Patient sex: M
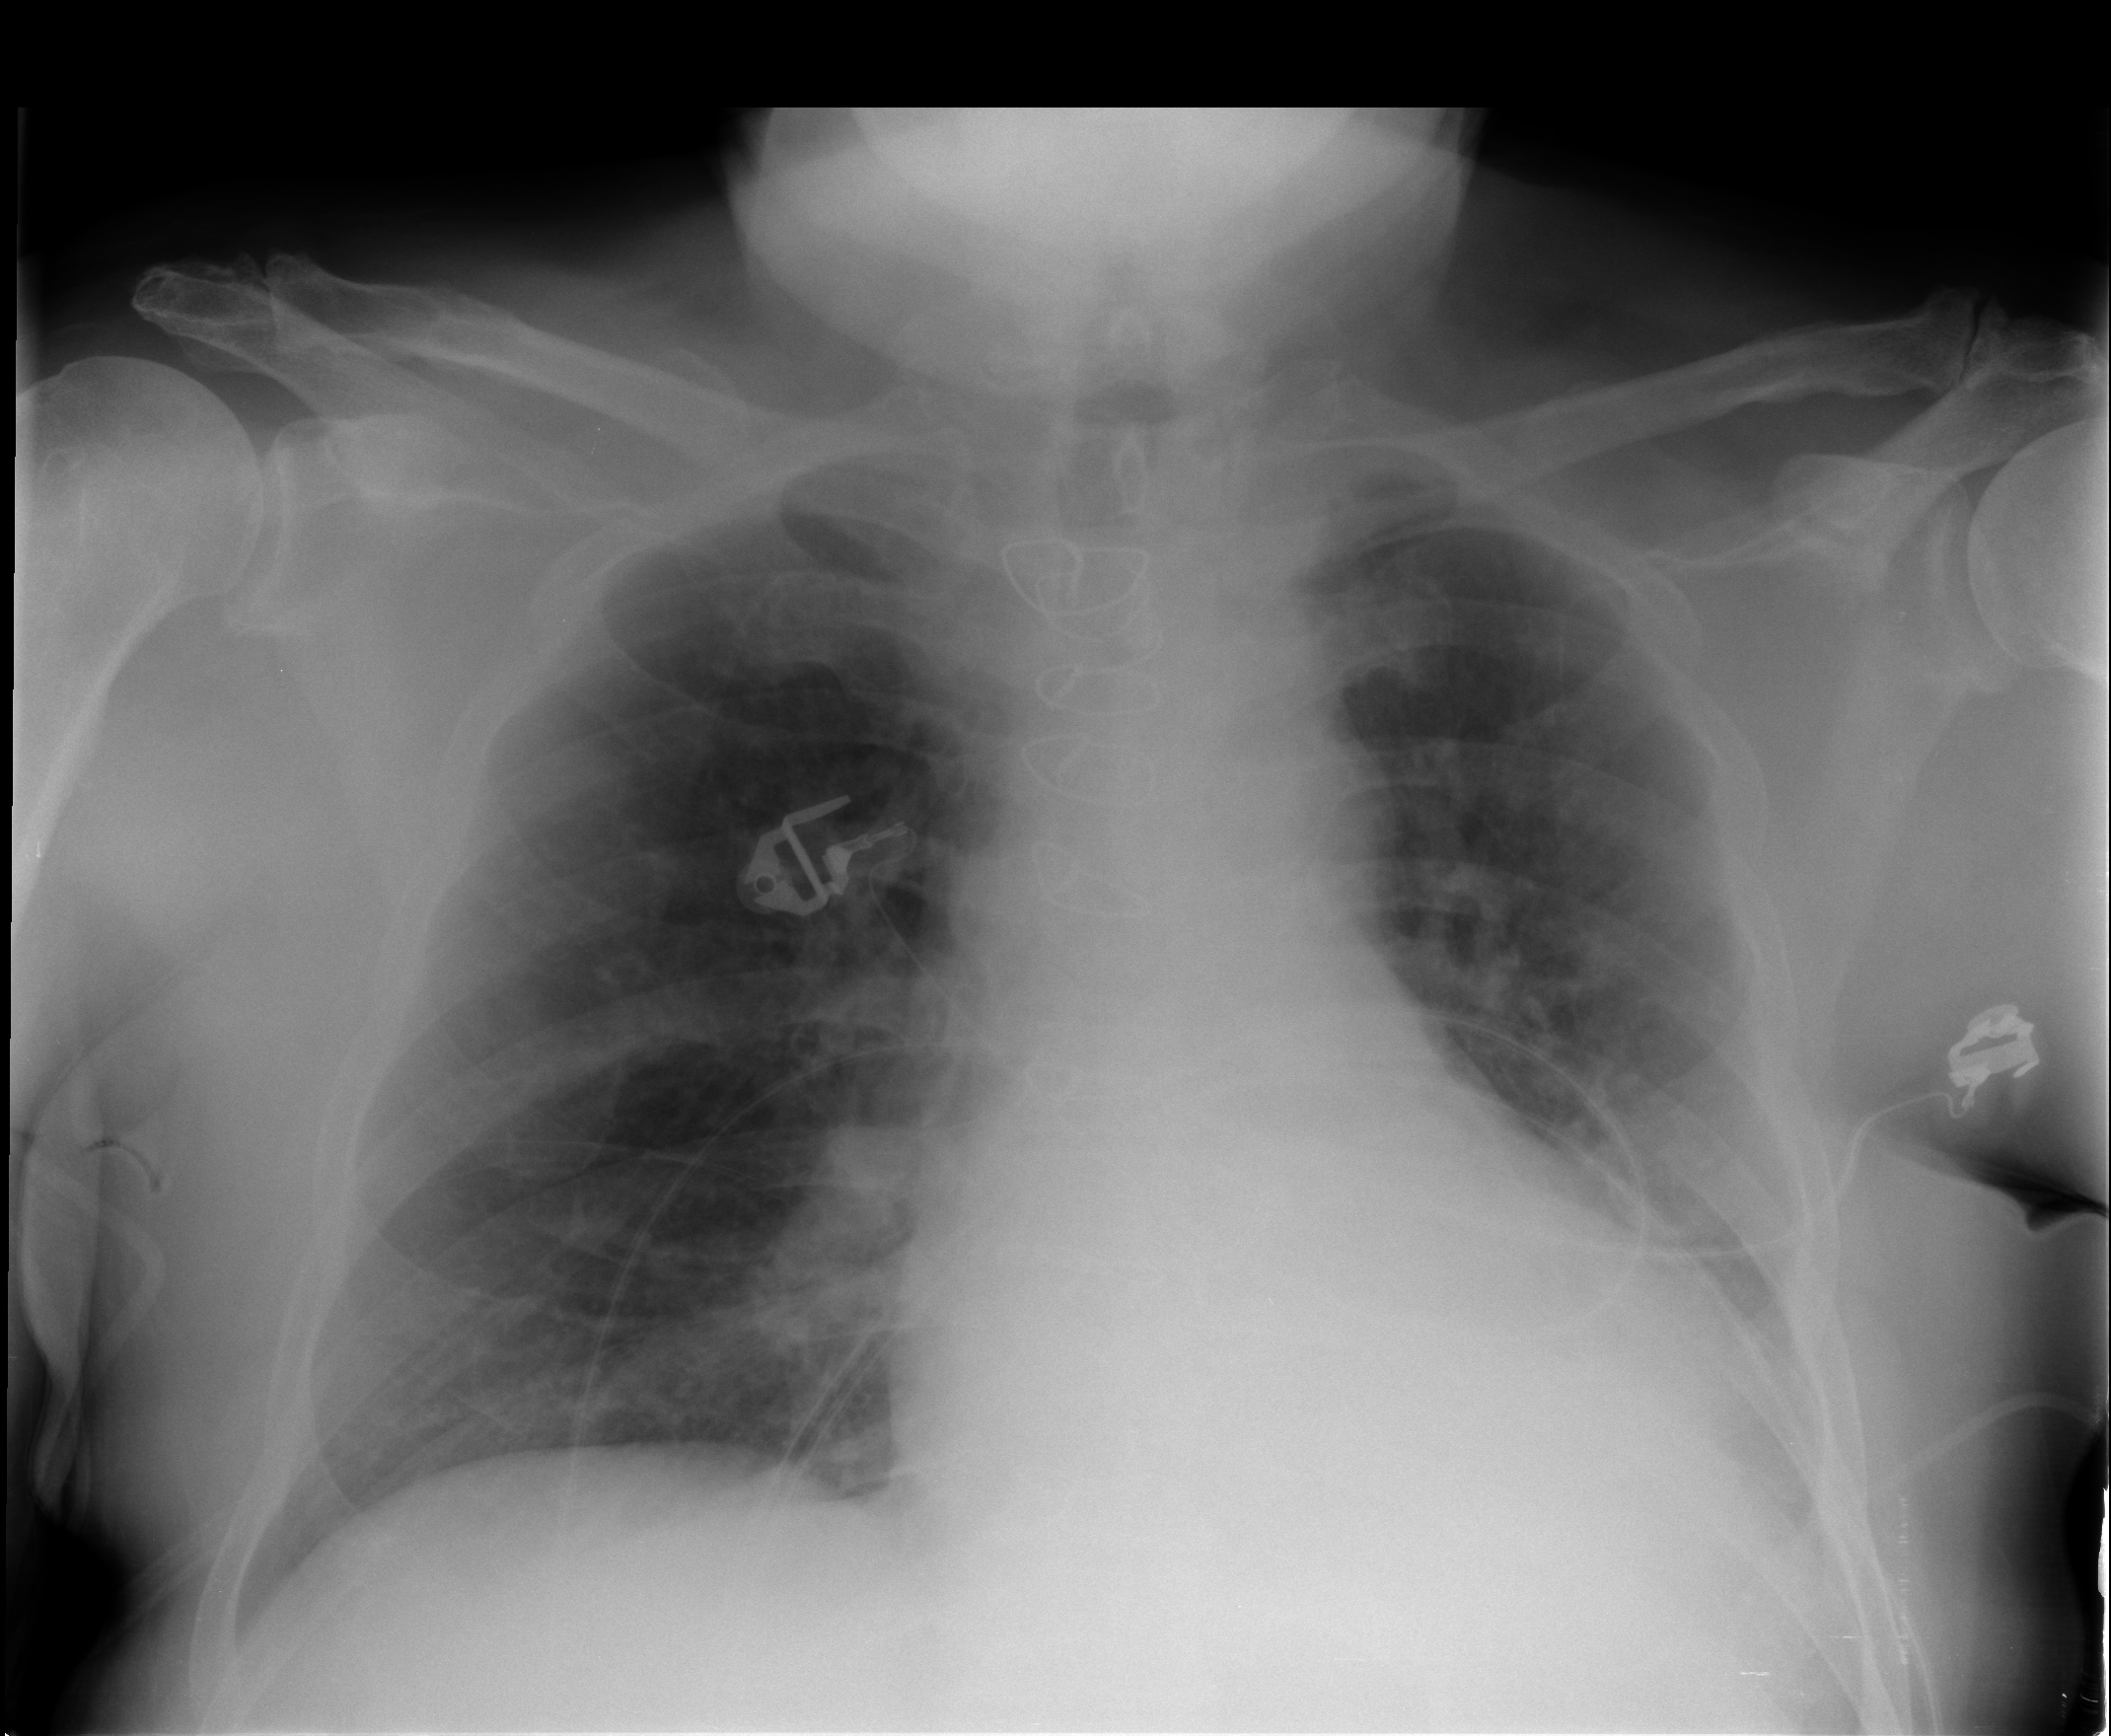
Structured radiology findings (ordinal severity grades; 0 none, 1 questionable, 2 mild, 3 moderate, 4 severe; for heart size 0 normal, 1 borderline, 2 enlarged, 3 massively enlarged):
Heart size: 2
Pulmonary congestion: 1
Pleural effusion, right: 0
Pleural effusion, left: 1
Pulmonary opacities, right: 2
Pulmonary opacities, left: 0
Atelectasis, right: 0
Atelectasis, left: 2